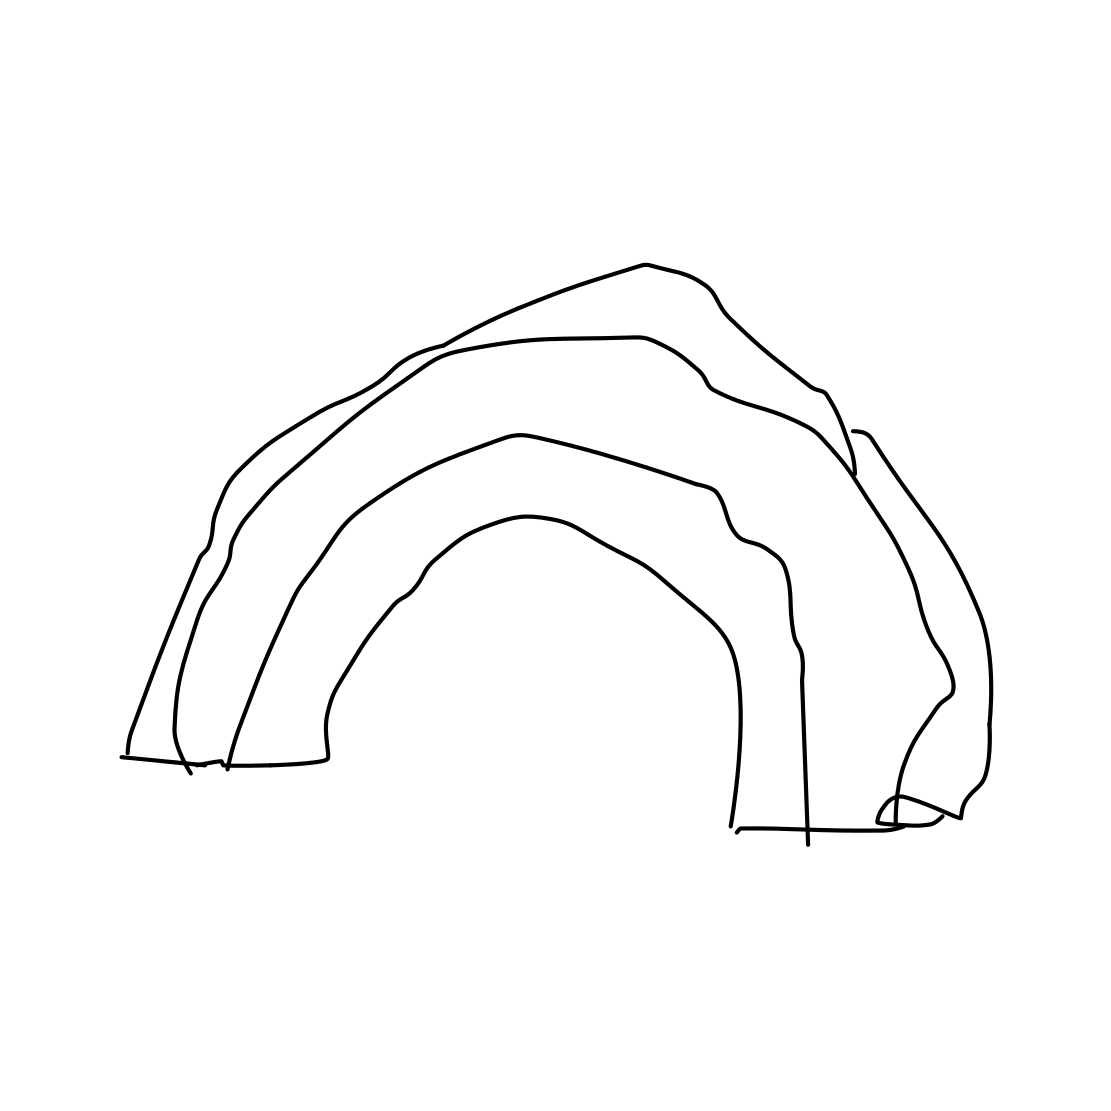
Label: rainbow